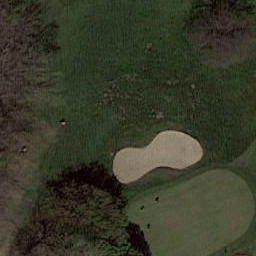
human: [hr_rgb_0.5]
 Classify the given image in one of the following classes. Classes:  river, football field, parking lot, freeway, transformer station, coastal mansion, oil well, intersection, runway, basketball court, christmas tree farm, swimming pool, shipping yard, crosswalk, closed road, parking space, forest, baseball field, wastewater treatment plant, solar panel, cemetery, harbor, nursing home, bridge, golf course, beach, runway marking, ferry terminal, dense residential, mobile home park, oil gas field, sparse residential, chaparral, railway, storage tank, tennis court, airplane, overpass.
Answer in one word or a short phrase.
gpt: golf course